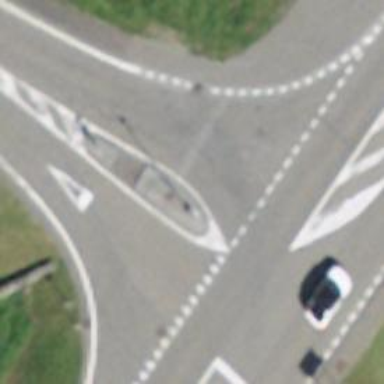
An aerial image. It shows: Road with "give way" sign.